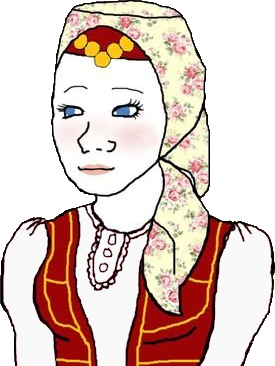
Label: 5_Trad_Wife